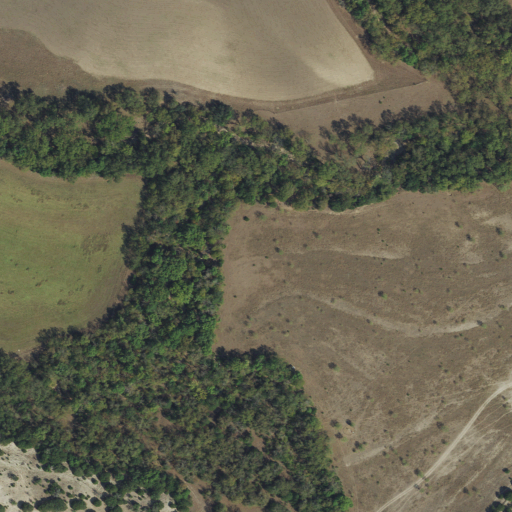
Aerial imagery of valley in Texas named Bee Hollow containing grassland, woody wetlands, cultivated crops, deciduous forest, and shrub